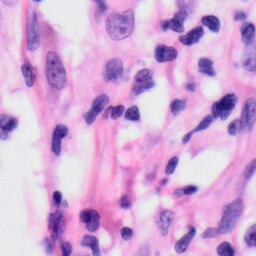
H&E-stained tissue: Skin